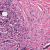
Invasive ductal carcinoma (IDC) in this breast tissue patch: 1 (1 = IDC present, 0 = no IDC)